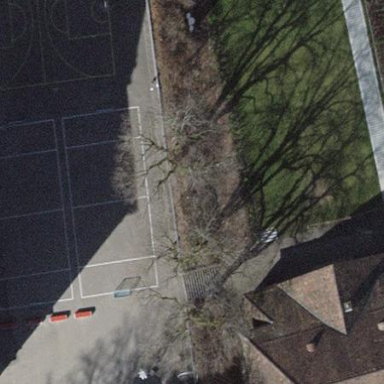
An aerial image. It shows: Multi-sport pitch with asphalt surface.